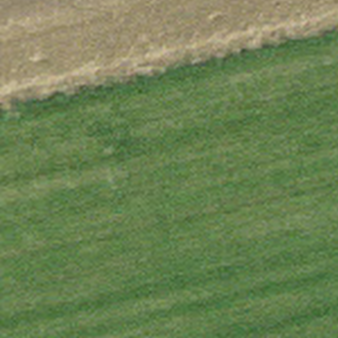
Label: other